Interaction volume radius: 5 \u00c5
Interaction volume height: 15 \u00c5
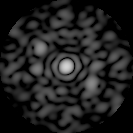
Disorder parameter: 0.6824